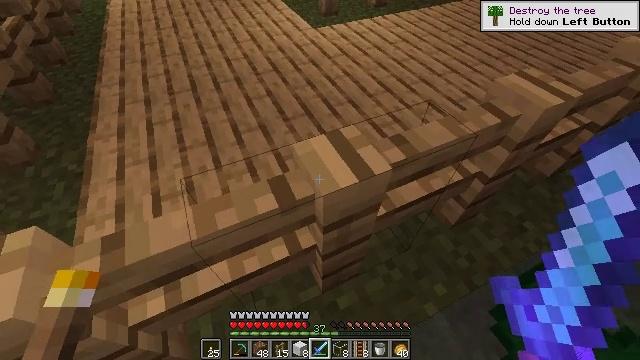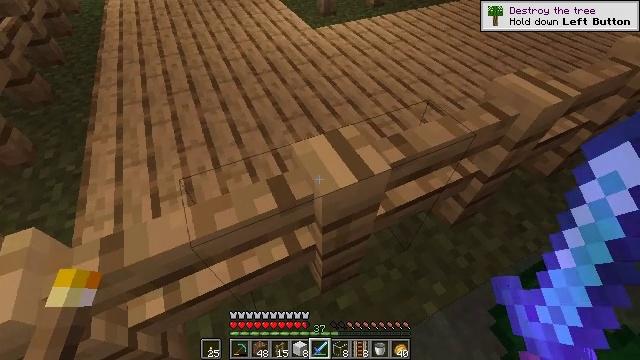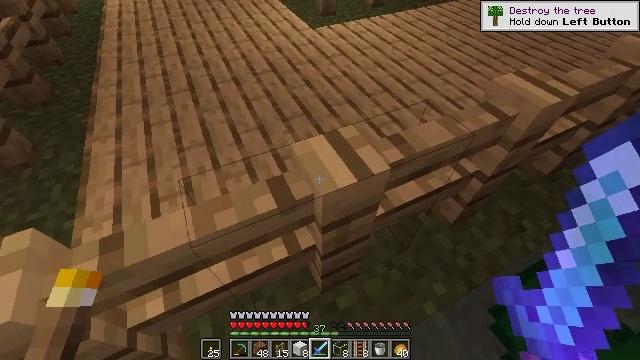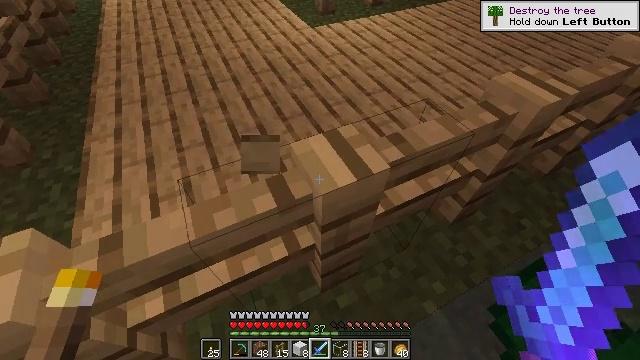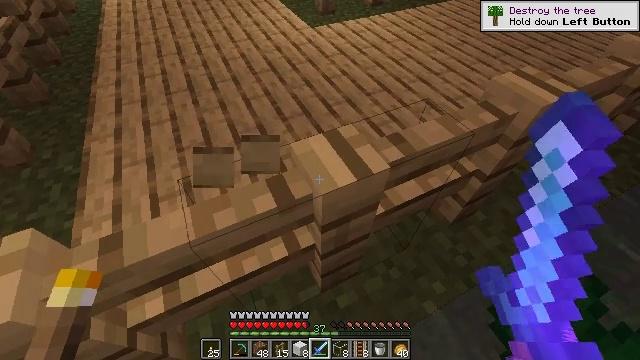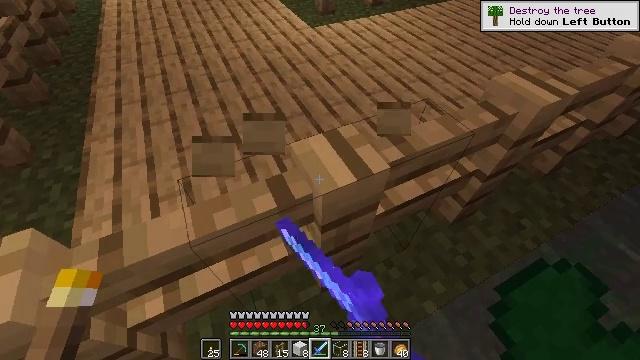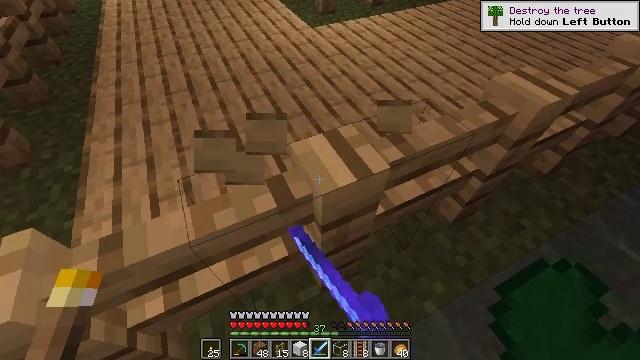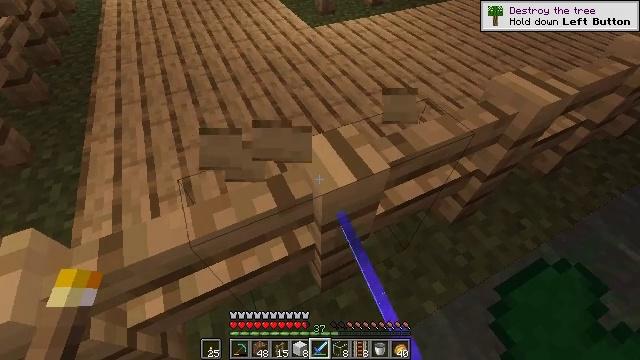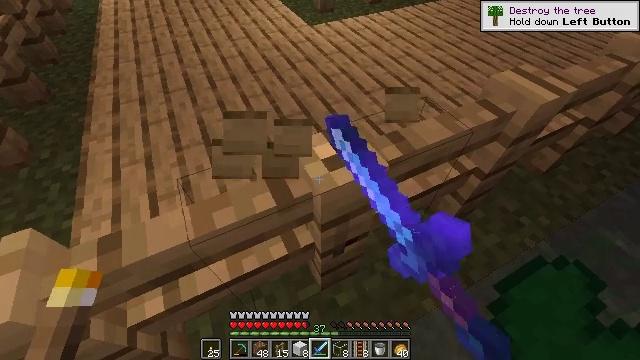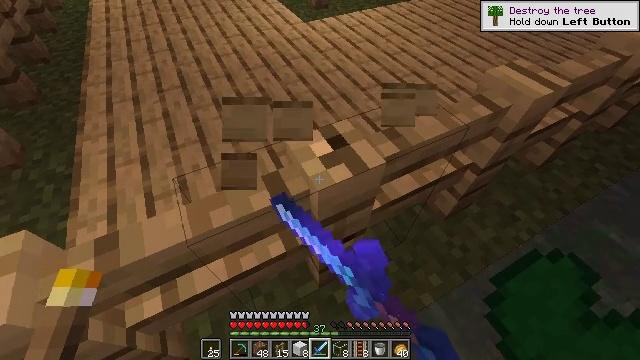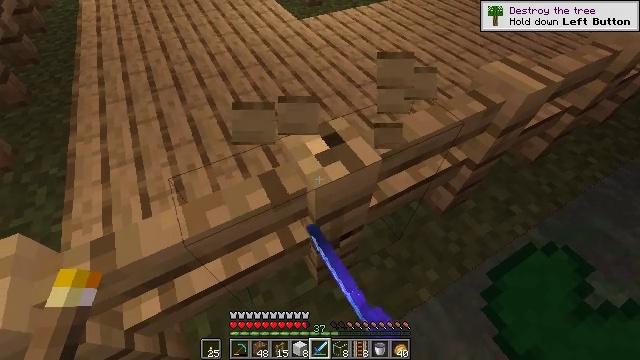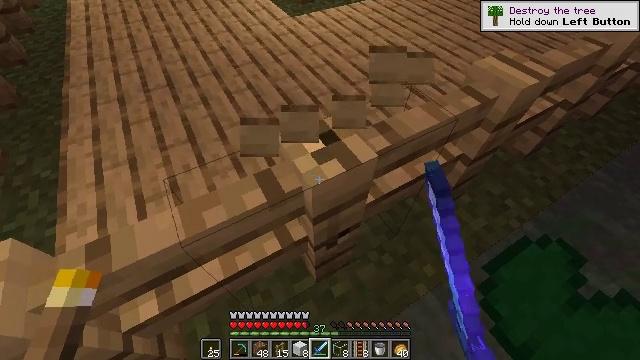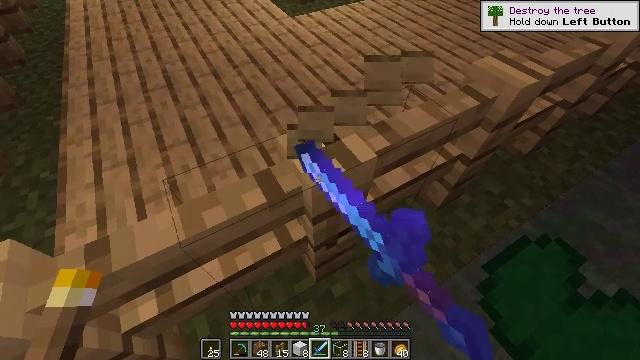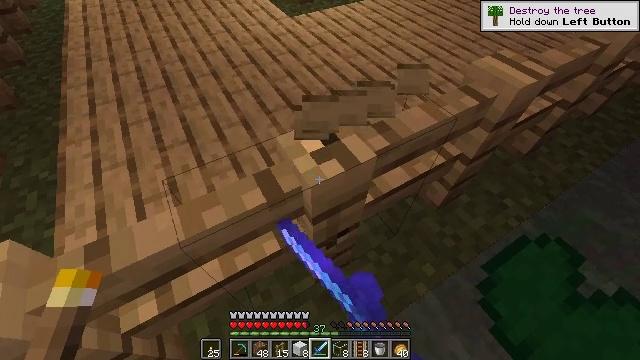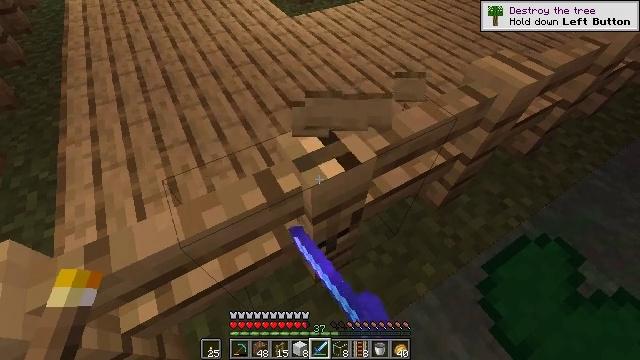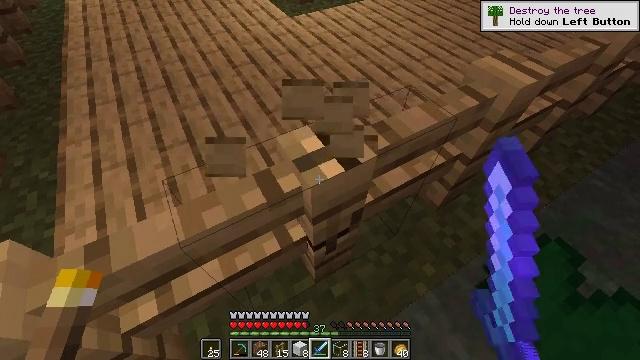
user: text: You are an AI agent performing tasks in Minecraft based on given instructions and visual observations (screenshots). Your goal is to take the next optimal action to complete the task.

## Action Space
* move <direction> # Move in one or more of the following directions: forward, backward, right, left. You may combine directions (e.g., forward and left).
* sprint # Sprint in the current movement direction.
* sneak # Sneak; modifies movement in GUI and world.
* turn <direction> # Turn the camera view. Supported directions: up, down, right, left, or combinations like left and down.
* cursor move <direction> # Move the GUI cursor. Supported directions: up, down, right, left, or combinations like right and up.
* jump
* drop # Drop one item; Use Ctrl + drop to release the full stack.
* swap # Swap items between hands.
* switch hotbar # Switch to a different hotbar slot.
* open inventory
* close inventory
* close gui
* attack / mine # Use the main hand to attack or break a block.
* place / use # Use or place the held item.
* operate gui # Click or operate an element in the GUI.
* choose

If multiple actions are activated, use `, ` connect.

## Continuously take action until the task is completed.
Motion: motion action
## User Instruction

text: Break down the oak fence.
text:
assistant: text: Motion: no_op
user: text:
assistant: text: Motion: no_op
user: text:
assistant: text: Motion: attack / mine
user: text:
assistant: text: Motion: attack / mine
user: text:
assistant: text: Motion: attack / mine
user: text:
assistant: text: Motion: attack / mine
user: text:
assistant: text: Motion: attack / mine
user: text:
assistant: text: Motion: attack / mine
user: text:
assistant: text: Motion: turn right, attack / mine
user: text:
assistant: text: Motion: turn right, attack / mine
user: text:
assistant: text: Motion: turn right, attack / mine
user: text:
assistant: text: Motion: attack / mine
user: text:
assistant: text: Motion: attack / mine
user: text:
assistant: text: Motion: attack / mine
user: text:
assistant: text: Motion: attack / mine
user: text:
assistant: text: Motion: attack / mine
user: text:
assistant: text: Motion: attack / mine
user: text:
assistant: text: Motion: attack / mine
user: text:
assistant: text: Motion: attack / mine
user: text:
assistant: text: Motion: attack / mine
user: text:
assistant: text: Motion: attack / mine
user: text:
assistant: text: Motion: attack / mine
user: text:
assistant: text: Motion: attack / mine
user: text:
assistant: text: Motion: attack / mine
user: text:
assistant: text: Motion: attack / mine
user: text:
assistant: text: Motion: attack / mine
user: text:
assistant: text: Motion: attack / mine
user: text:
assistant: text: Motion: attack / mine
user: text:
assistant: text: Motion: attack / mine
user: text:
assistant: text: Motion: attack / mine